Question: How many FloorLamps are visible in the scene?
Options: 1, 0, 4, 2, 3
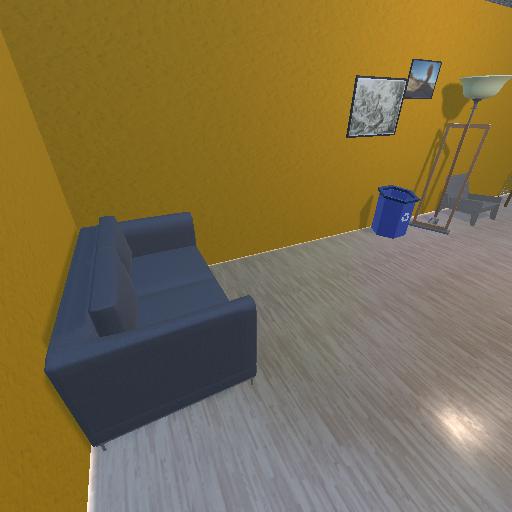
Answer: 1